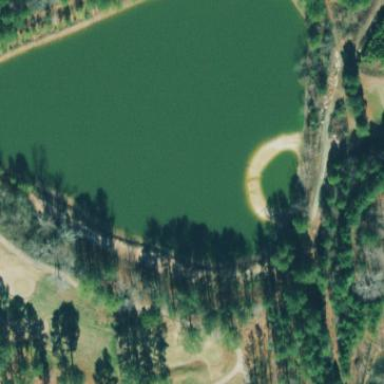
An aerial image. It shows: Water hazard on golf course. The hazard is natural water feature.